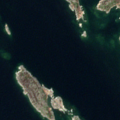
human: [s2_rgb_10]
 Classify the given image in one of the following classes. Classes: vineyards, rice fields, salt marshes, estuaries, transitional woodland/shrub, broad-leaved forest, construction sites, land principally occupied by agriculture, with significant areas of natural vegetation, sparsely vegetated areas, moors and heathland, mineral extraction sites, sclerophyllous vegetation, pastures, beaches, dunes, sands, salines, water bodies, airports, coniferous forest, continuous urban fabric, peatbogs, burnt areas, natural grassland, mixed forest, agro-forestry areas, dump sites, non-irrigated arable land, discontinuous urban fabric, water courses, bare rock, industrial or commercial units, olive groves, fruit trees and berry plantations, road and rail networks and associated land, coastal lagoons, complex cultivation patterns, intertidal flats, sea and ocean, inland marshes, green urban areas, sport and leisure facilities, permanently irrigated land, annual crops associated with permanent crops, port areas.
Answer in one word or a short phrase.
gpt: broad-leaved forest, sea and ocean